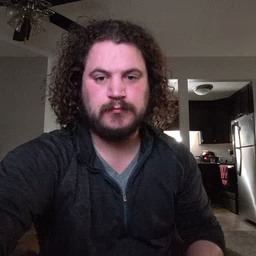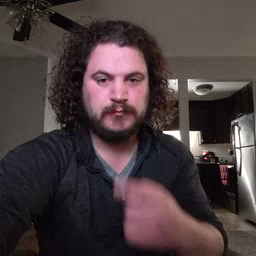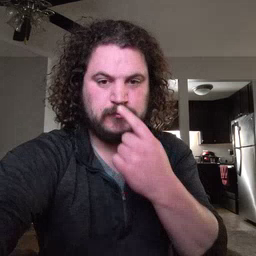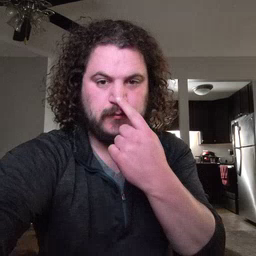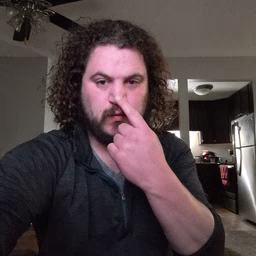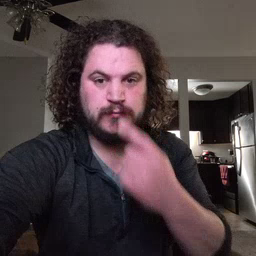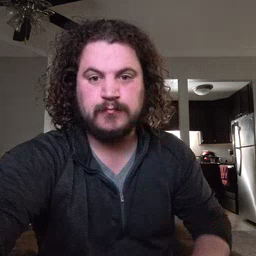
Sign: nose